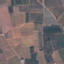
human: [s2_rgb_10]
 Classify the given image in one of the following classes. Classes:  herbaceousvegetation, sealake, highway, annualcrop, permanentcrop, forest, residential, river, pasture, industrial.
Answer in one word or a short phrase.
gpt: PermanentCrop